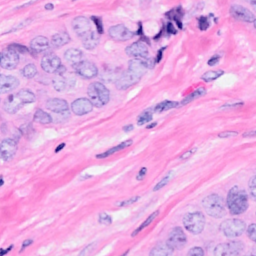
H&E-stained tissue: Breast